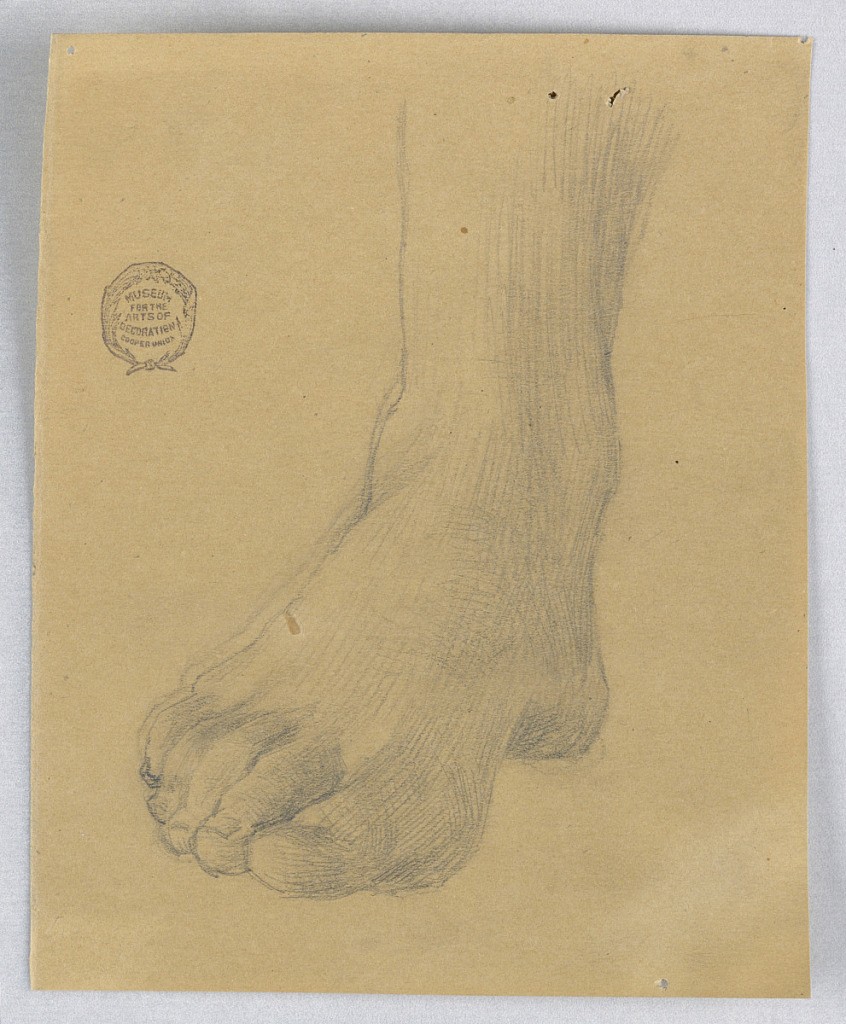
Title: Study of Right Foot
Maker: Francis Augustus Lathrop, American, 1849–1909
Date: ca. 1895
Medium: Graphite on brown paper
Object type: Drawing
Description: Study of a right foot and ankle, from straight on.  Toes pointing towards lower left corner.